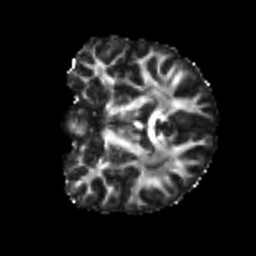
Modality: FA
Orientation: coronal
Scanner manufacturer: siemens
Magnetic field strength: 3 T
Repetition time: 4 s
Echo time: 0.0594 s